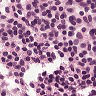
Metastatic tissue present: no